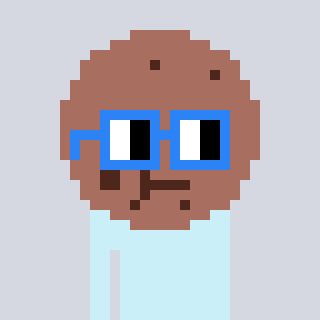
a pixel art character with square blue glasses, a cookie-shaped head and a green-colored body on a cool background